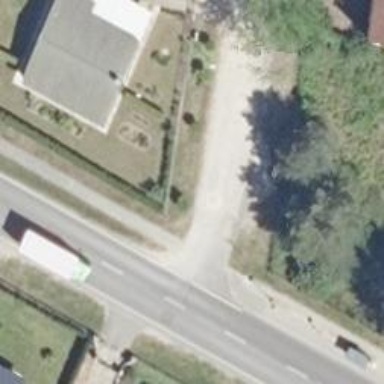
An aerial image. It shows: Road with "give way" sign.